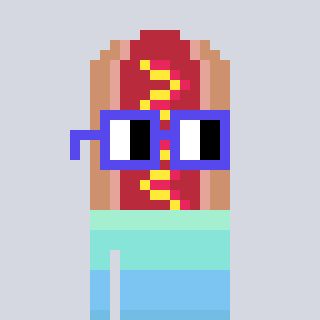
a pixel art character with square blue glasses, a hotdog-shaped head and a rust-colored body on a cool background